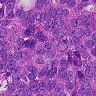
Metastatic tissue present: yes